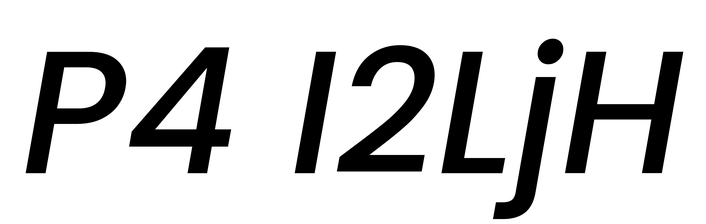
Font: Poppins-MediumItalic